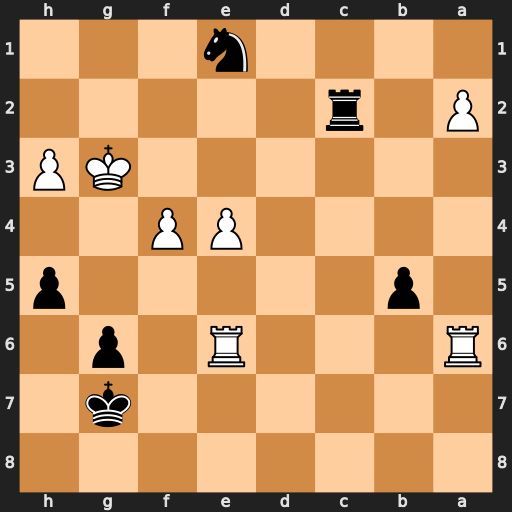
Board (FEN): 8/6k1/R3R1p1/1p5p/4PP2/6KP/P1r5/4n3
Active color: b
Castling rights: -
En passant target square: -
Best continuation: Rg2+ Kh4 Nf3#